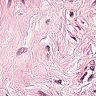
Metastatic tissue present: yes